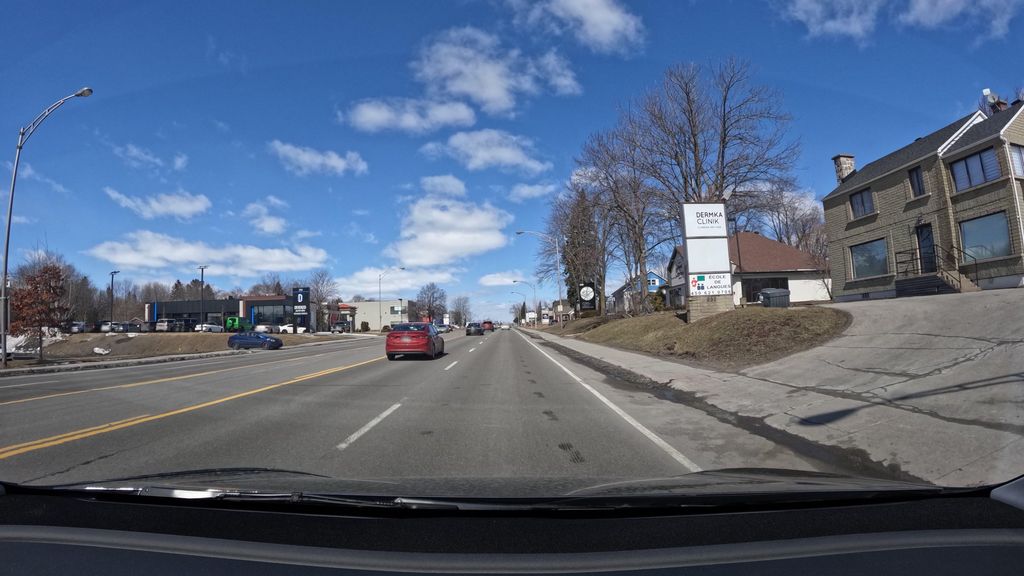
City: montreal